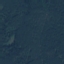
Land use / land cover class: Forest